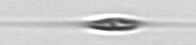
Label: Cylindrotheca